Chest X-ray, AP view. Patient: 14 years old, sex F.
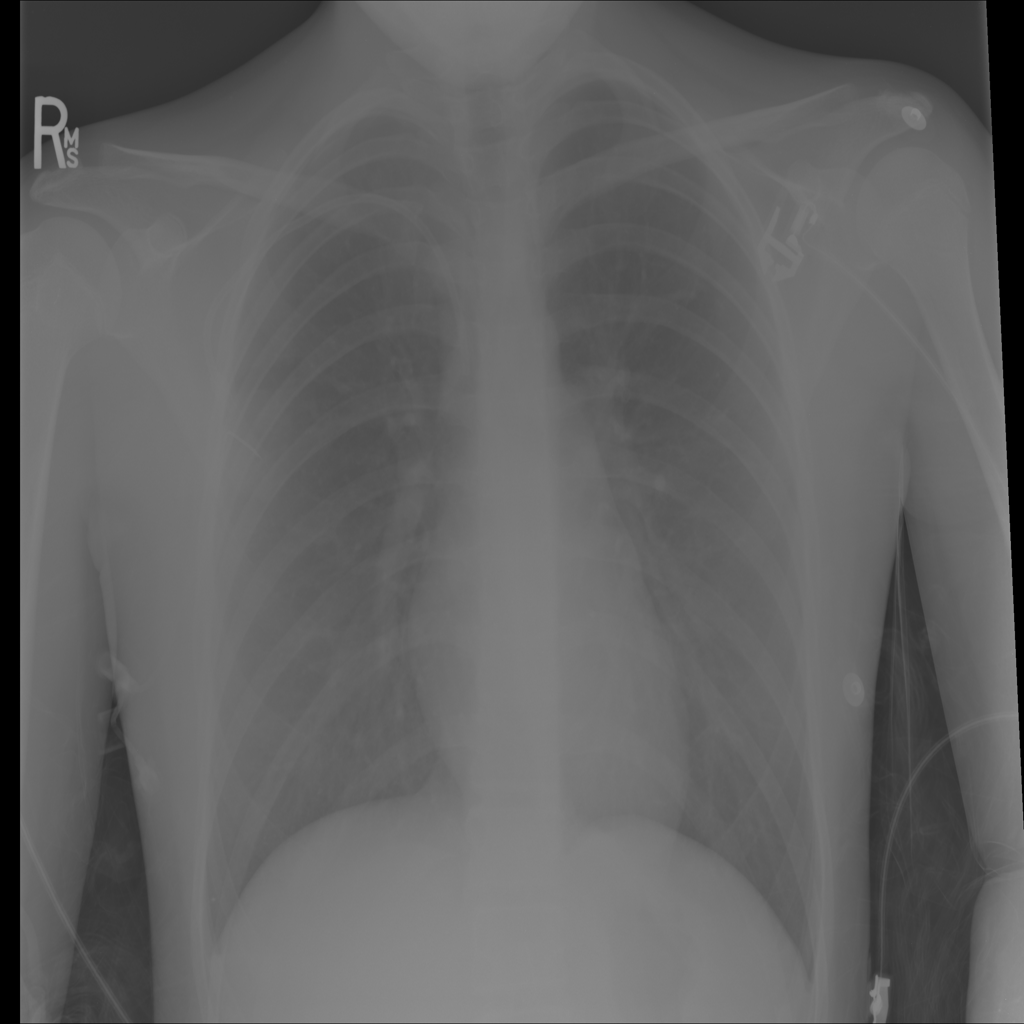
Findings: Pneumothorax